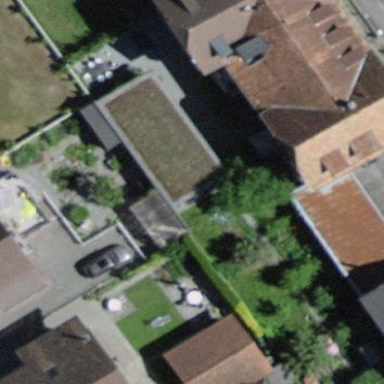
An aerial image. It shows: Shed building.